Question: I got the error "Process finished with exit code 1" when I was running my Java code. I am using Intellij IDEA 2018.3. Below is the error log I got.

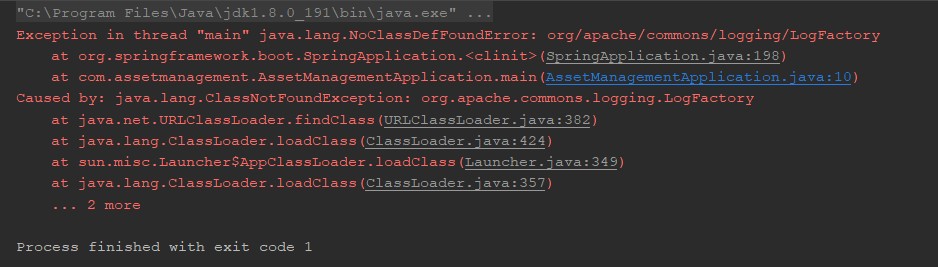
Answer: While running a Java application in Intellij Idea, after the program execution, JVM prints the exit code to the console. If the program terminates without any exception, exit code 0 is printed. Otherwise, any signed integer may be outputted.